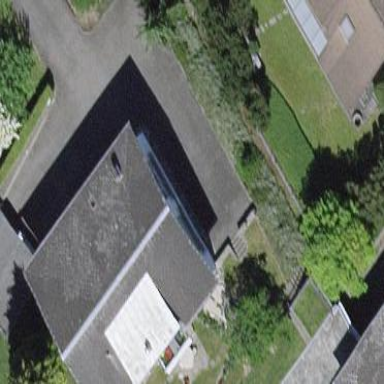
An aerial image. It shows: Gabled building with tile roof oriented along its length.